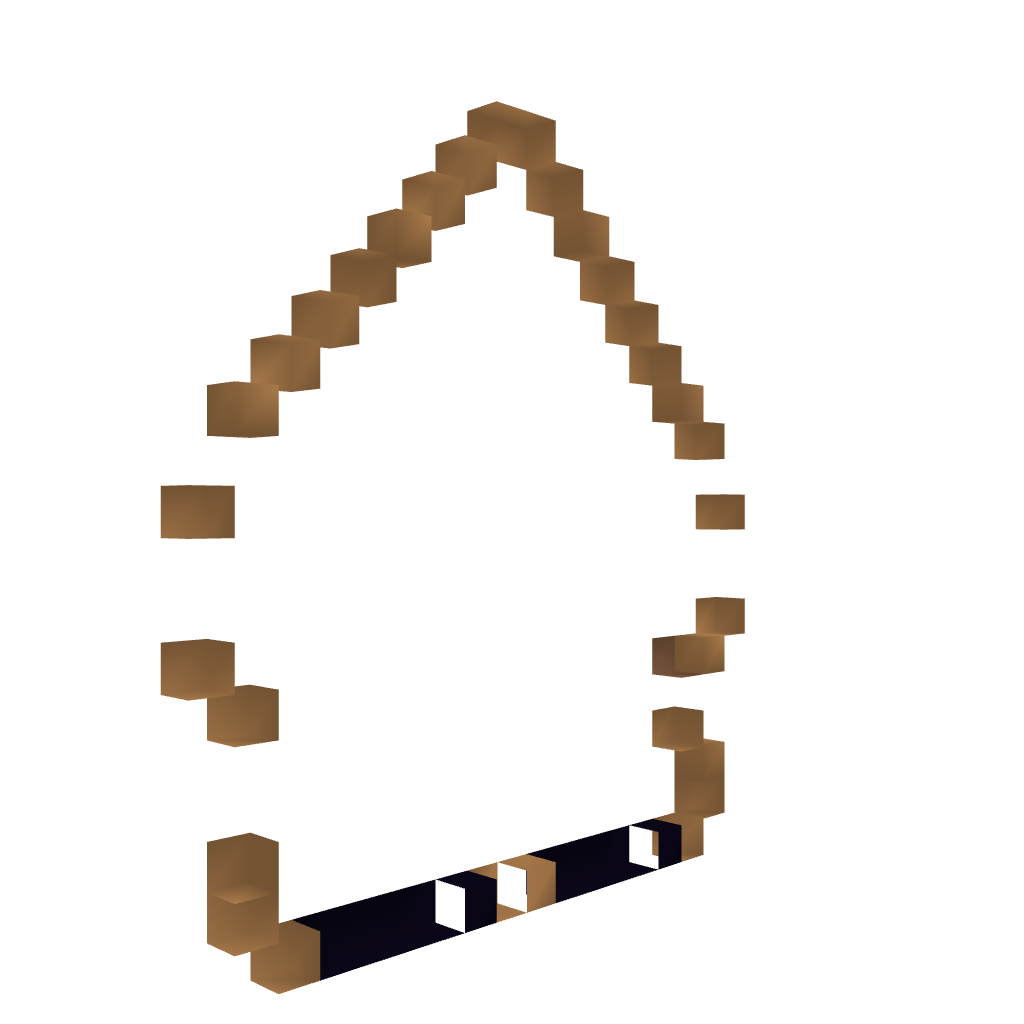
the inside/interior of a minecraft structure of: Super Mario Goomba